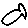
Label: fish